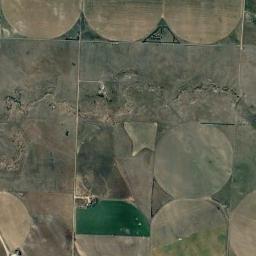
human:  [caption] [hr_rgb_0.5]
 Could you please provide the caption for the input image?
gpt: Several khaki circular farmlands are on the wasteland .

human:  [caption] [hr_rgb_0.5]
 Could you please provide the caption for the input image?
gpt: Several tan and green circular fields .

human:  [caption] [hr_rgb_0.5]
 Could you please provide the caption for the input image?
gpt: There is a half green circle farmland in the bare land .

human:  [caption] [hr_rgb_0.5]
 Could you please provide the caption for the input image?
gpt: The round farmland is large .

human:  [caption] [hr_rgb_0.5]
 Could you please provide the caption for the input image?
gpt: There are some untilled circular farmlands and rectangle farmlands .